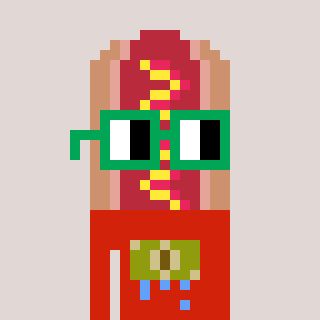
a pixel art character with square green glasses, a hotdog-shaped head and a red-colored body on a warm background